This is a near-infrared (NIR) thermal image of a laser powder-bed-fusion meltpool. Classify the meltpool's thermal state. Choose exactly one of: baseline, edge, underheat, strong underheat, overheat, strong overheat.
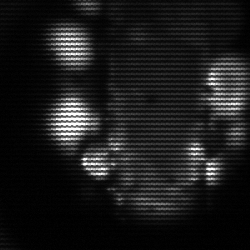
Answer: strong underheat